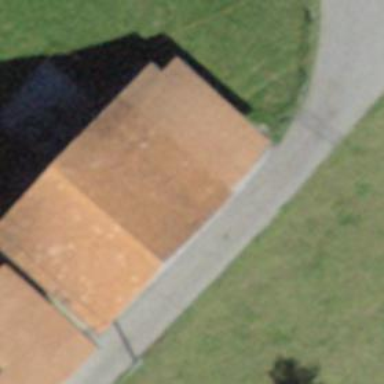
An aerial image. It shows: Rural barn.